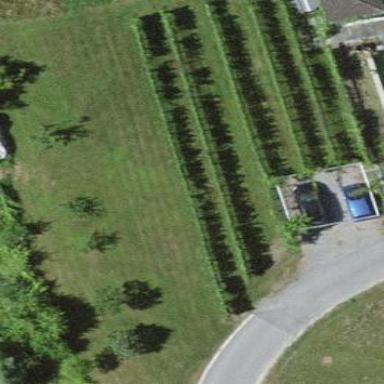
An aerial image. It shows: Orchard.